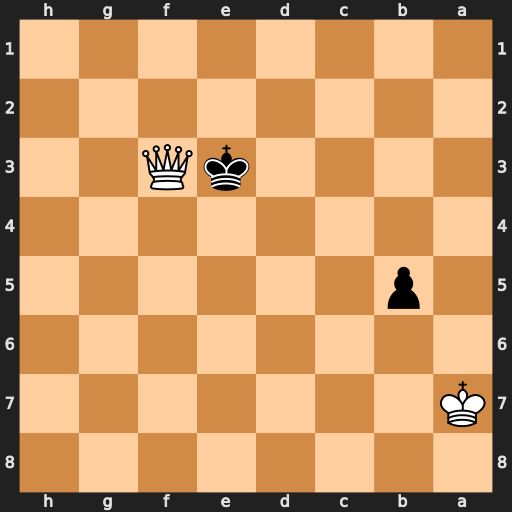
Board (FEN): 8/K7/8/1p6/8/4kQ2/8/8
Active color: b
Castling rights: -
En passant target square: -
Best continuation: Kxf3 Kb6 b4 Ka5 b3 Ka4 b2